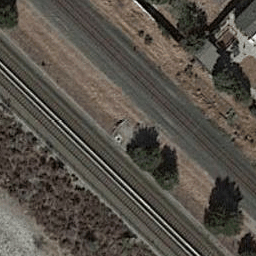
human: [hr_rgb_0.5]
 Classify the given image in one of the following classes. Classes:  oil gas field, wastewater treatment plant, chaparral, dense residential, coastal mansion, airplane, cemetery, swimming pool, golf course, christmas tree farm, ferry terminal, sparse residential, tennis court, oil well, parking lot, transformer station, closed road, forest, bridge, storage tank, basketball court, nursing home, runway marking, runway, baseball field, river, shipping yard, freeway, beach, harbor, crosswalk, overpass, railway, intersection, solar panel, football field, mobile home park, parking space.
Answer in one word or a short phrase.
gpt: railway